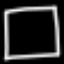
Label: square